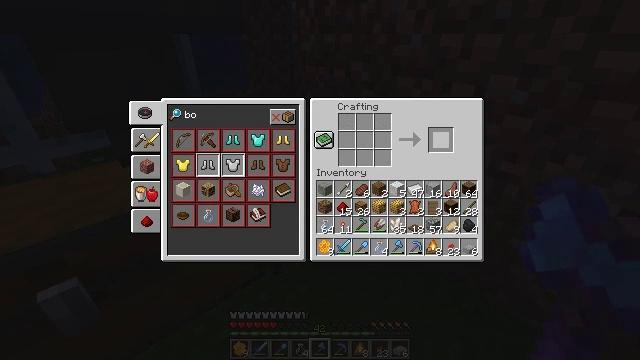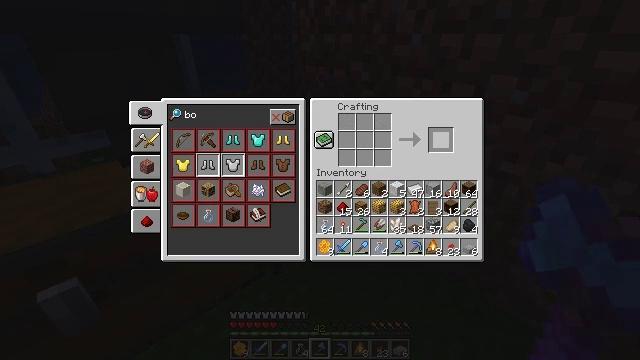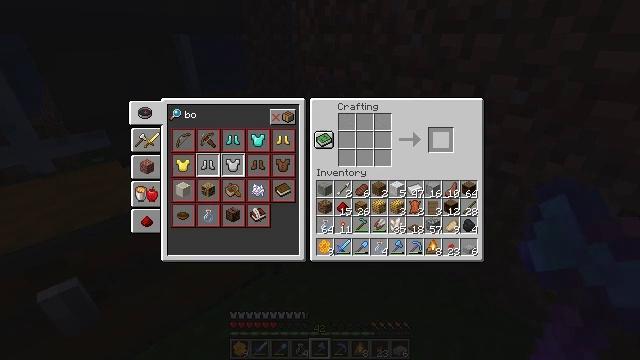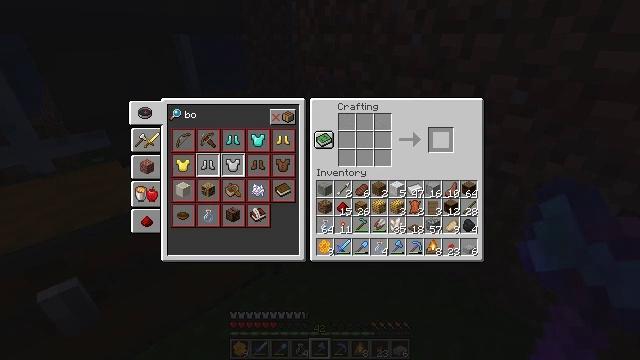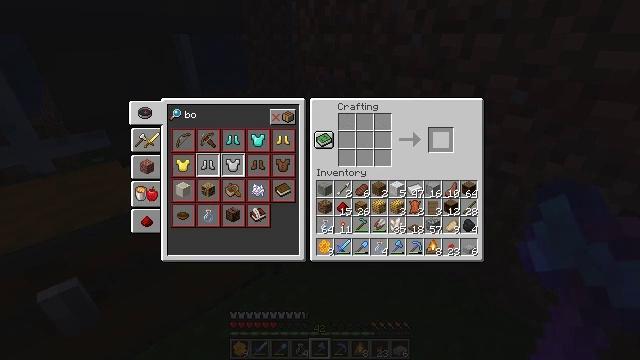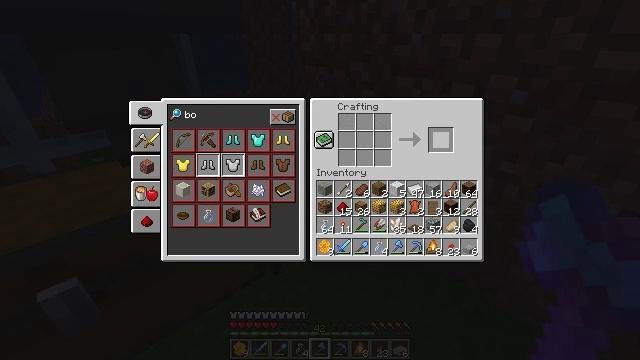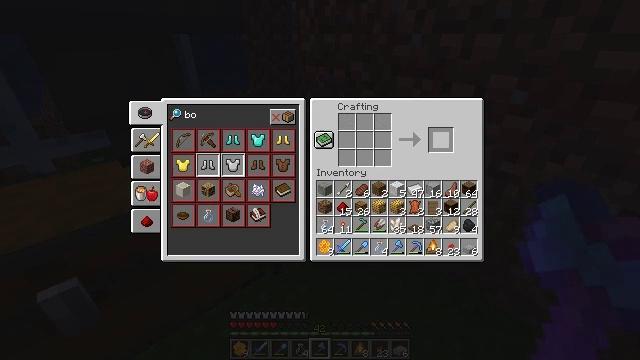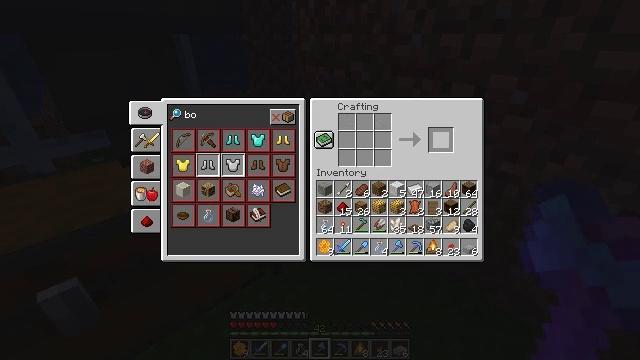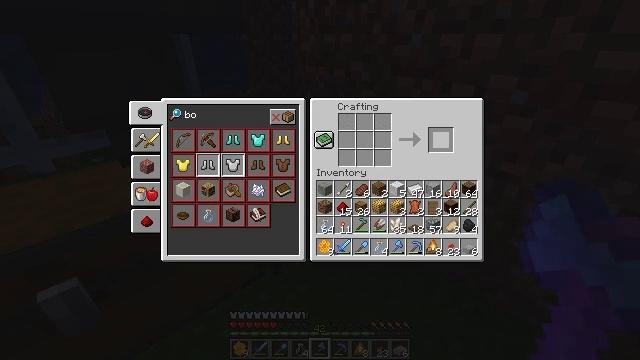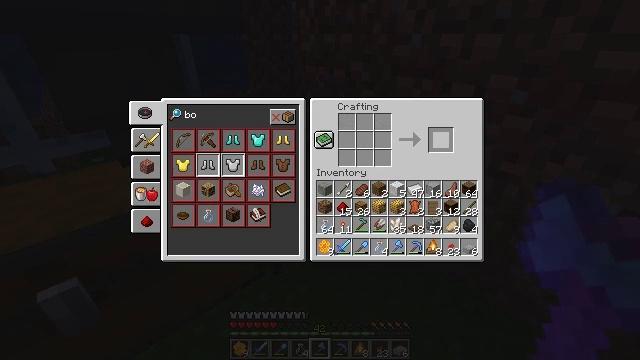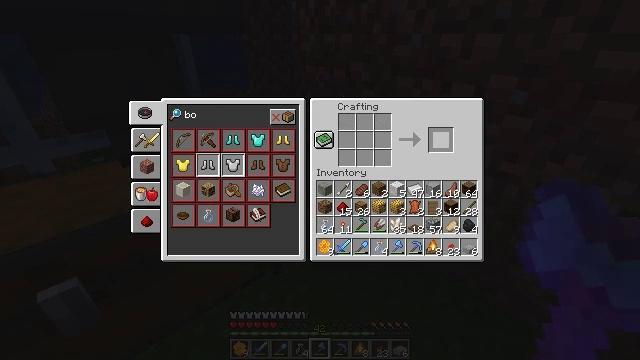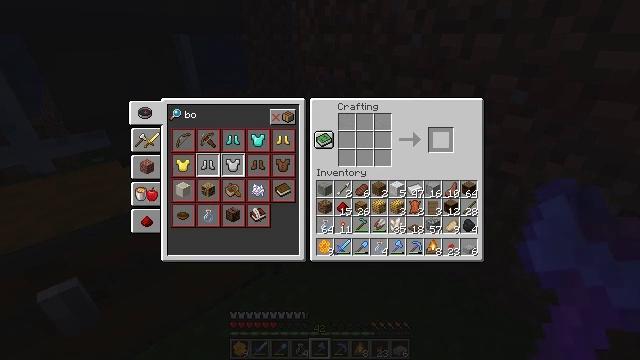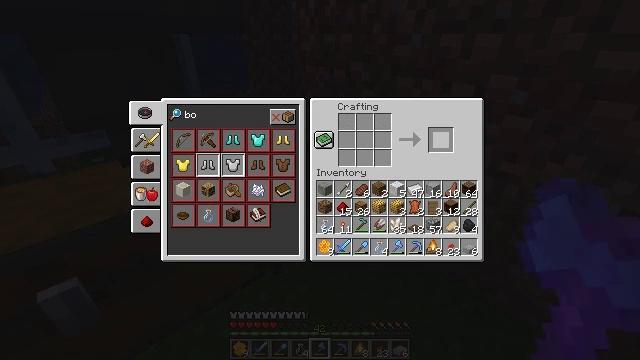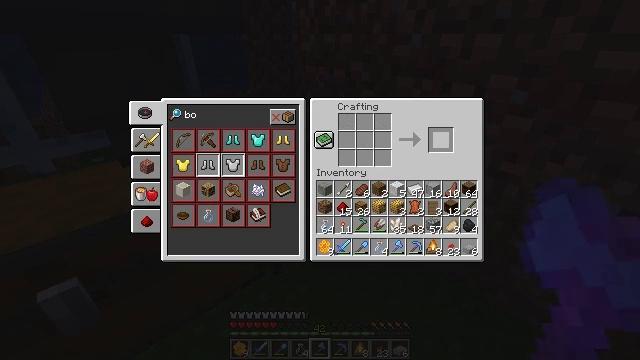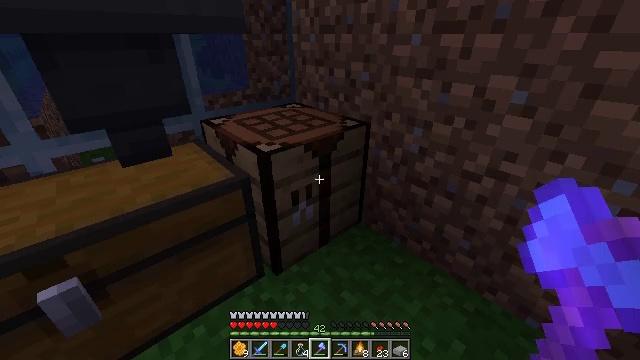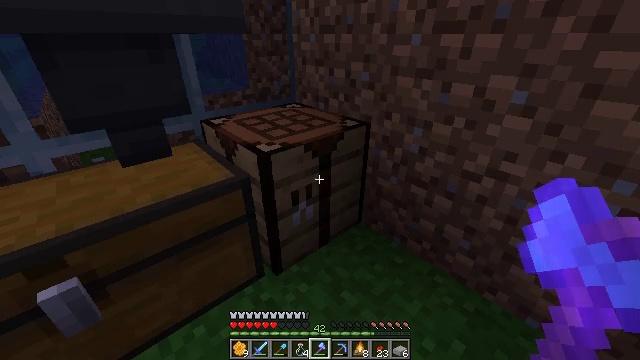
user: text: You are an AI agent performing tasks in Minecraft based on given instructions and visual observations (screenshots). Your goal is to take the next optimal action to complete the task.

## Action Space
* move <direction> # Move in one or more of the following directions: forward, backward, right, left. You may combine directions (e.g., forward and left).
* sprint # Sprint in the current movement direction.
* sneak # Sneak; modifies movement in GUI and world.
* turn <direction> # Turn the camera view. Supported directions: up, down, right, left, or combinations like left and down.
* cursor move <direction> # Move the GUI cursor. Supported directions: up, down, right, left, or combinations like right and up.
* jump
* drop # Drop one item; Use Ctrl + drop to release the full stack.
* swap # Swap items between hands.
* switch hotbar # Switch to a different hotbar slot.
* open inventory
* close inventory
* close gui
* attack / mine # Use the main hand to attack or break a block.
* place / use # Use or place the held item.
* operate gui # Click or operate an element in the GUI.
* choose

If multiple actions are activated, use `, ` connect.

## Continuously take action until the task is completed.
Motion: motion action
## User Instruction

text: Craft a glass bottle.
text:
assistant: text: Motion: sneak
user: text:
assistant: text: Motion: sneak
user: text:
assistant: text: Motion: sneak
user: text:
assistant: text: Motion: sneak
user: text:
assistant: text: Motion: sneak
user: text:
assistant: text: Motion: sneak
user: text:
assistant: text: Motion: no_op
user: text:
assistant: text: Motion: no_op
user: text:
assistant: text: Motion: no_op
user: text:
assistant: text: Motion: no_op
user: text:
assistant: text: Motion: no_op
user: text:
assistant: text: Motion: no_op
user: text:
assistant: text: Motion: no_op
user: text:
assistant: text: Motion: no_op
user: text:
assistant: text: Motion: close gui
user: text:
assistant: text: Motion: no_op
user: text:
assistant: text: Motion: no_op
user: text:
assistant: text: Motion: turn right
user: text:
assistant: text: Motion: turn right
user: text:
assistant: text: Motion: turn right
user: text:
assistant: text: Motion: turn right and up
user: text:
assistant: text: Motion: turn right and up
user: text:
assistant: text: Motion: turn up
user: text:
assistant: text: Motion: move forward
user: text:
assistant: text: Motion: move forward
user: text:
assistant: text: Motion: move forward
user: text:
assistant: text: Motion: move forward, turn left
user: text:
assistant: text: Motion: move forward, sprint, turn right and down
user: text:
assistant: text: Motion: move forward, sprint, turn right
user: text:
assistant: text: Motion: move forward, sprint, turn right and up